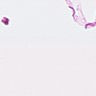
Metastatic tissue present: no